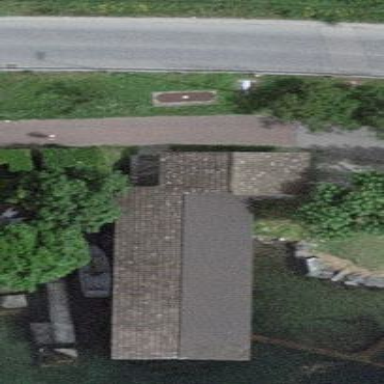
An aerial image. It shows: Detached building.